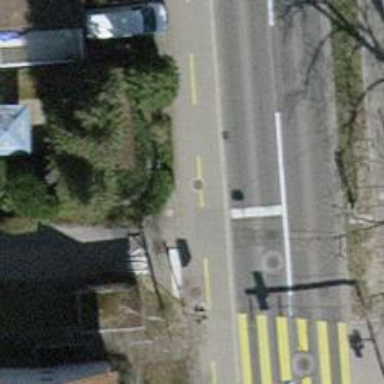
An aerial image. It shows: Sidewalk.